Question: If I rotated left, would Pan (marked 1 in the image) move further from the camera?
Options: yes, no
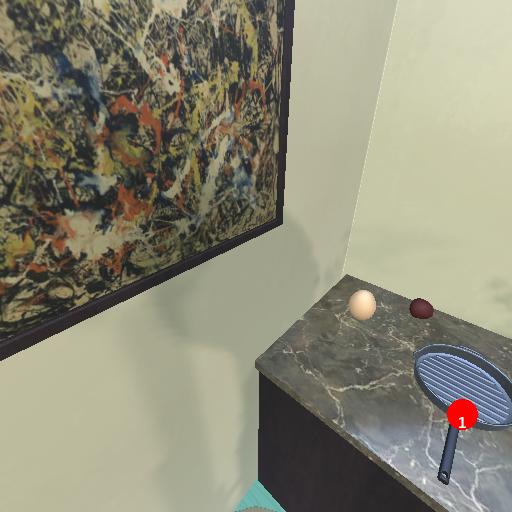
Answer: yes